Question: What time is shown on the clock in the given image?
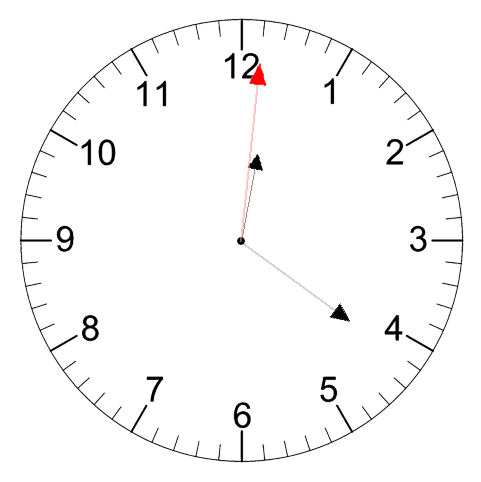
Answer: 12:21:01